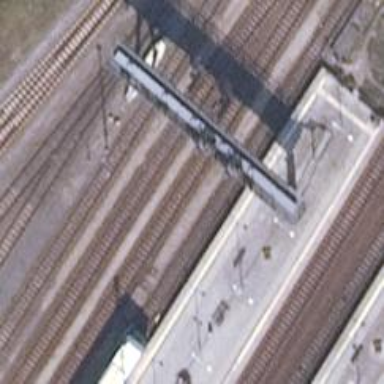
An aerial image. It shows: Railway signal.